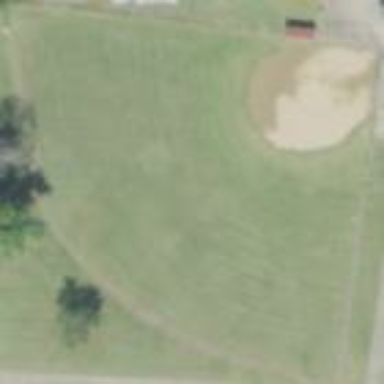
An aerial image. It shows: Baseball pitch for leisure and sports activities.